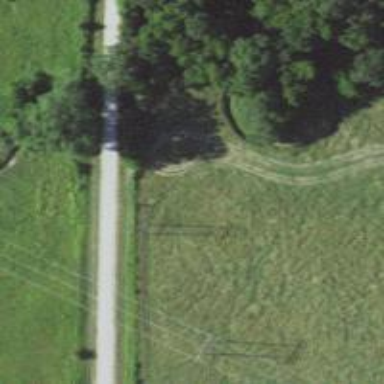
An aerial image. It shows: H-frame designed tower for power lines.